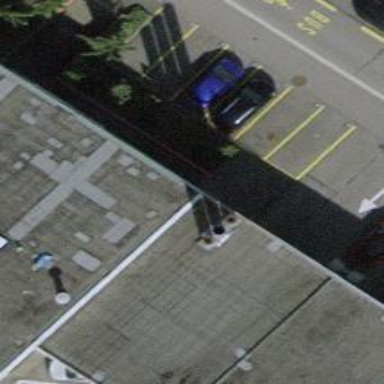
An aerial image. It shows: Shop specializing in cars and car repair.